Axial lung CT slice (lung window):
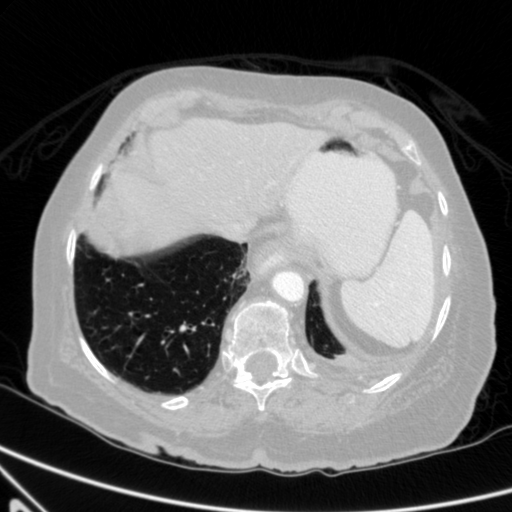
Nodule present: no